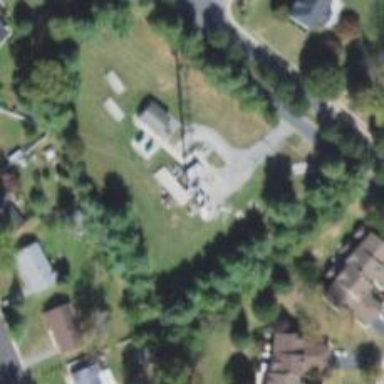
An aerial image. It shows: Mast tower used for communication.